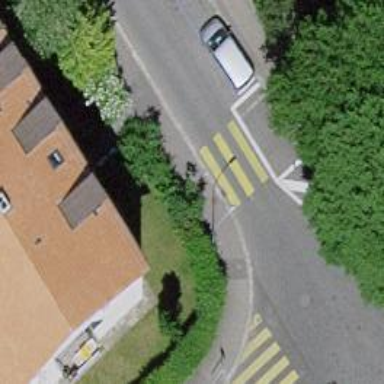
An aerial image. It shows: Kerb serving as barrier.